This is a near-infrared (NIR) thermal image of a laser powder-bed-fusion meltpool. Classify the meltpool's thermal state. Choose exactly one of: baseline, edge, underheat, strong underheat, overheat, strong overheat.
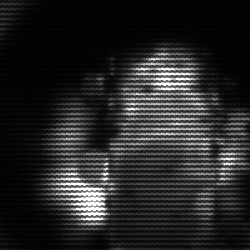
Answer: strong underheat